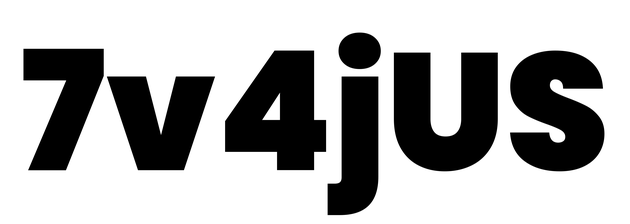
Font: Poppins-Black